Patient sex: M
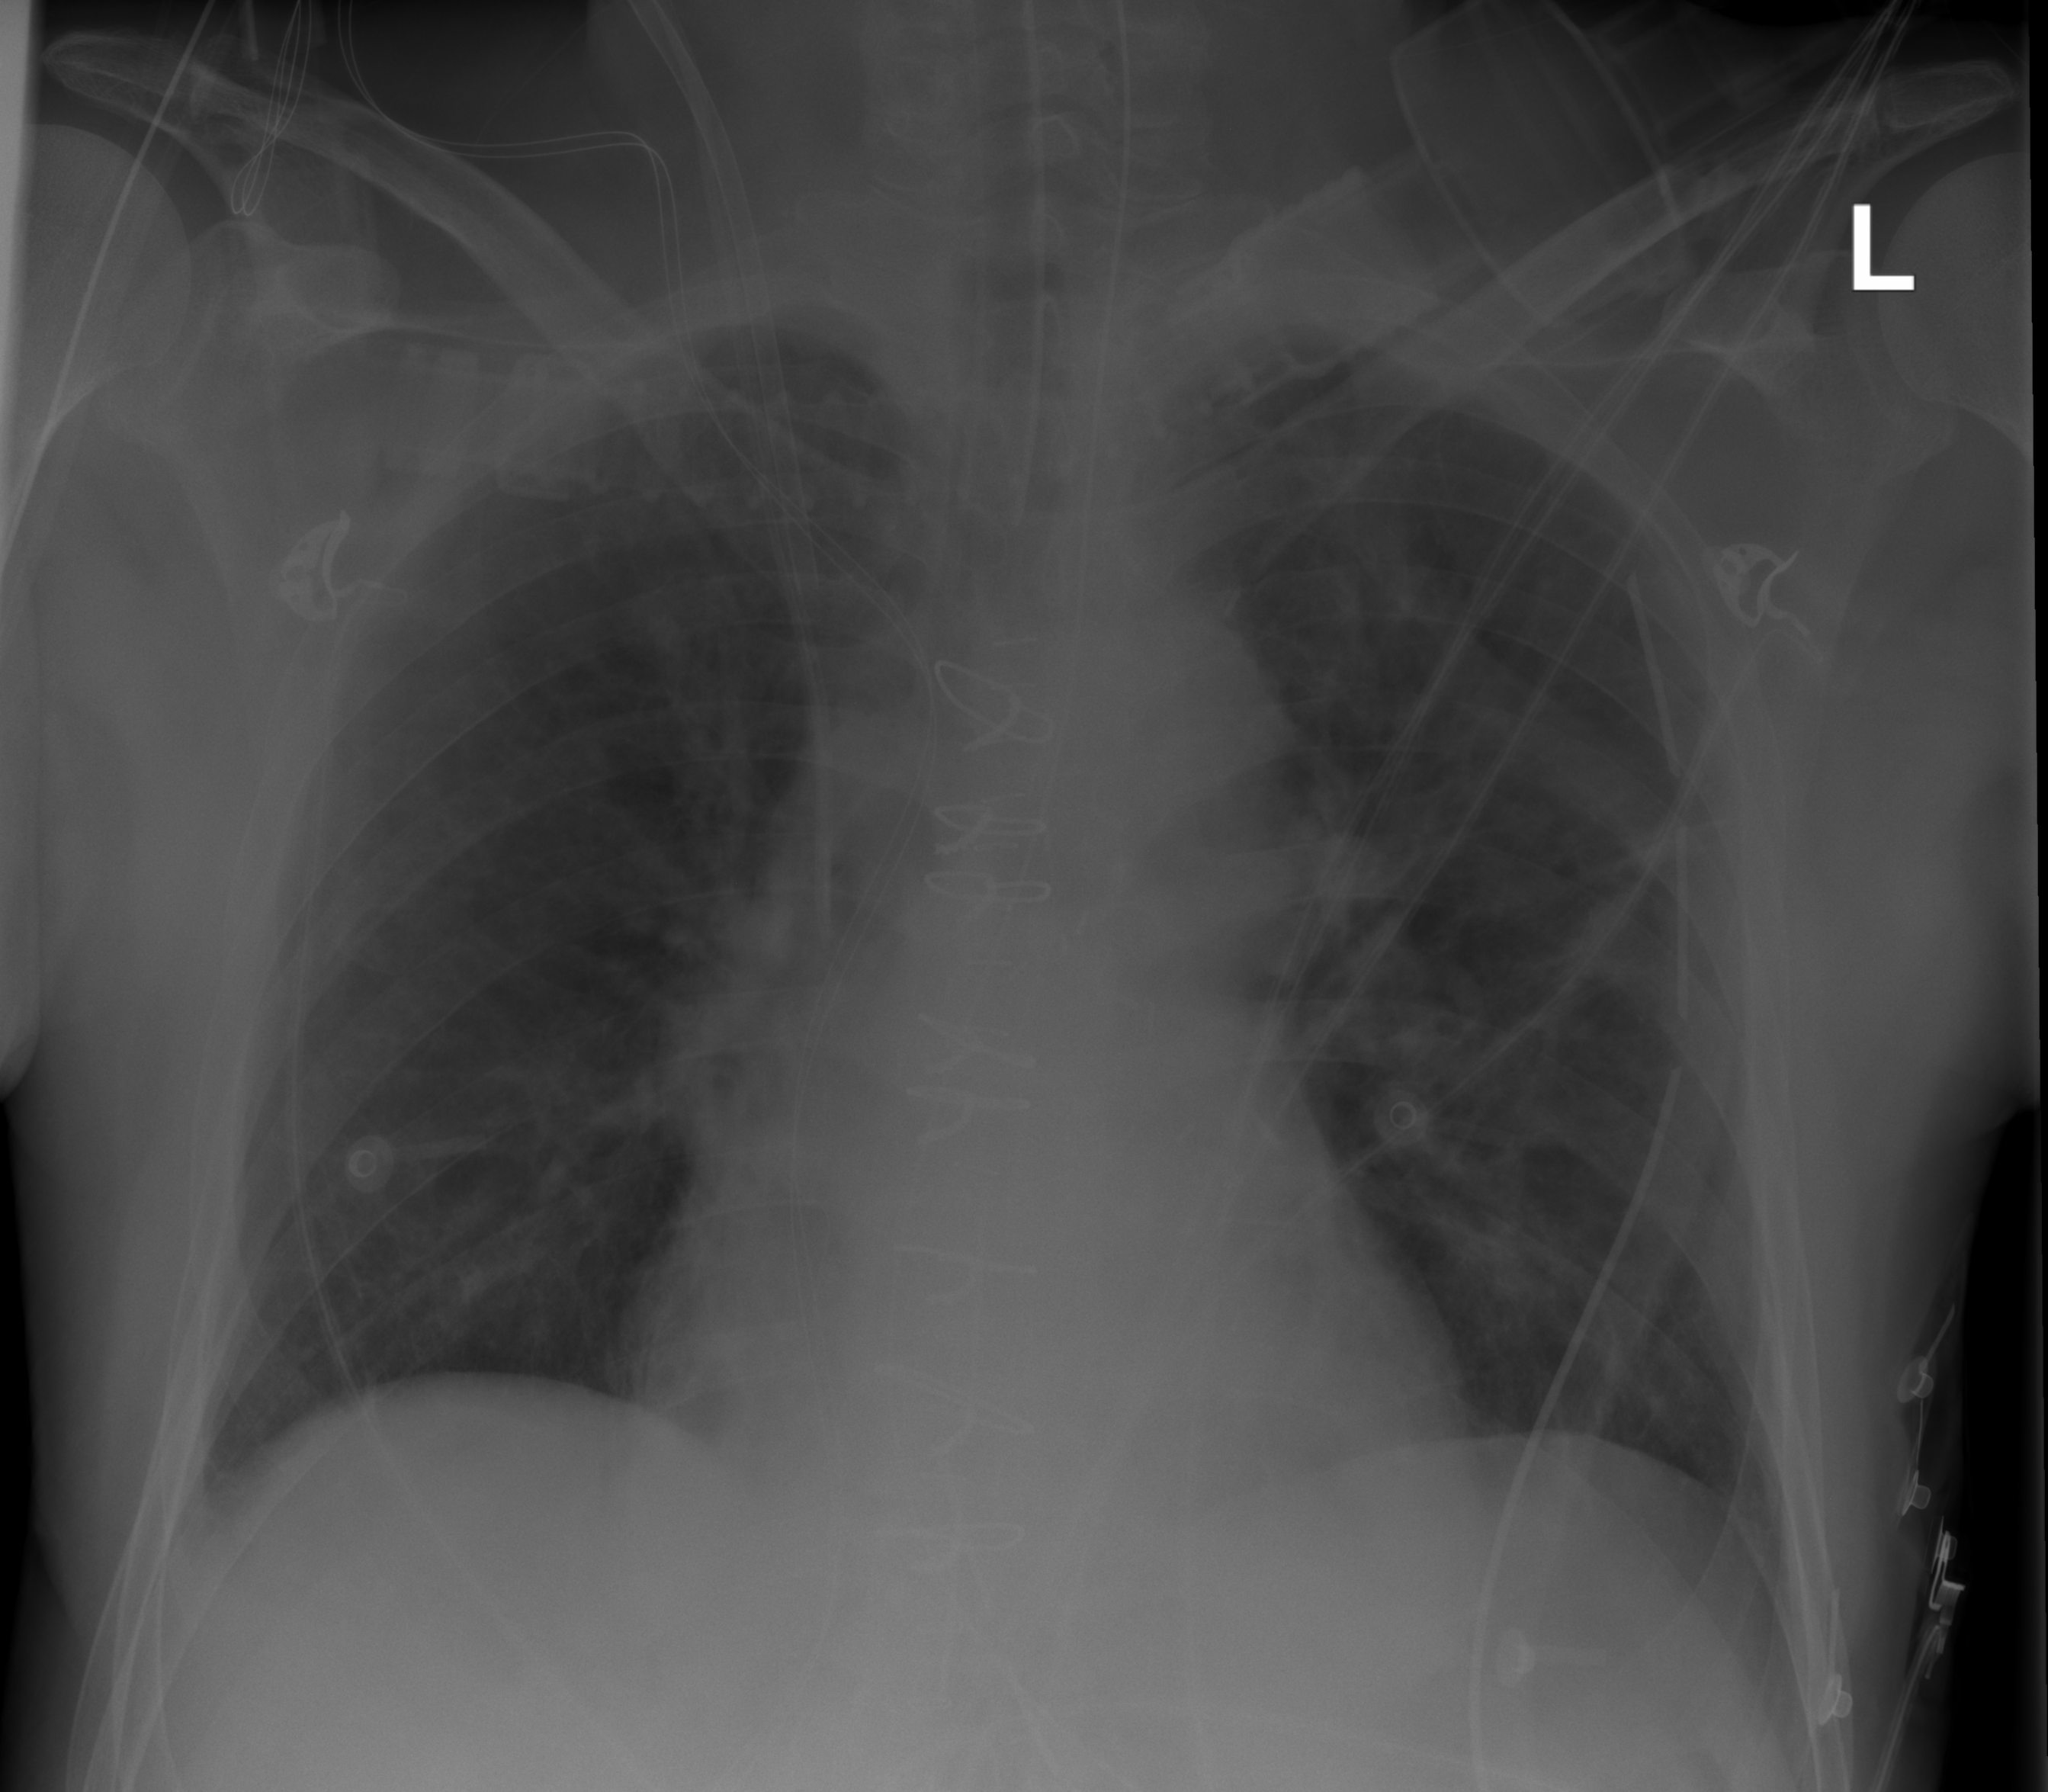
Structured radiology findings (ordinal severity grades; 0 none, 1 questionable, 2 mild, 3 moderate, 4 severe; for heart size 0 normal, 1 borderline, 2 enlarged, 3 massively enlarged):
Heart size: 0
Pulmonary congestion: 2
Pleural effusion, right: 2
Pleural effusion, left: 0
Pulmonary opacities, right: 0
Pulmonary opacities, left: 0
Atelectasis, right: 0
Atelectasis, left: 2